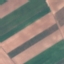
Land use / land cover: AnnualCrop